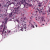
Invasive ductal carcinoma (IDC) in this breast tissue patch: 1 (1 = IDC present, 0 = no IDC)